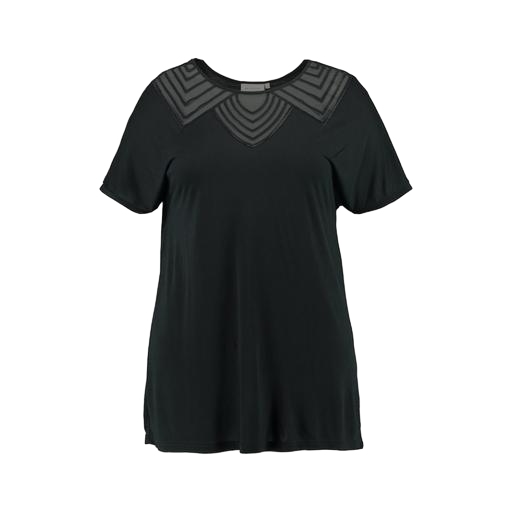
black plus size lace-yoke jersey t-shirt, black plus size printed t-shirt only macy, black mesh-paneled t-shirt, white background